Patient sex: M
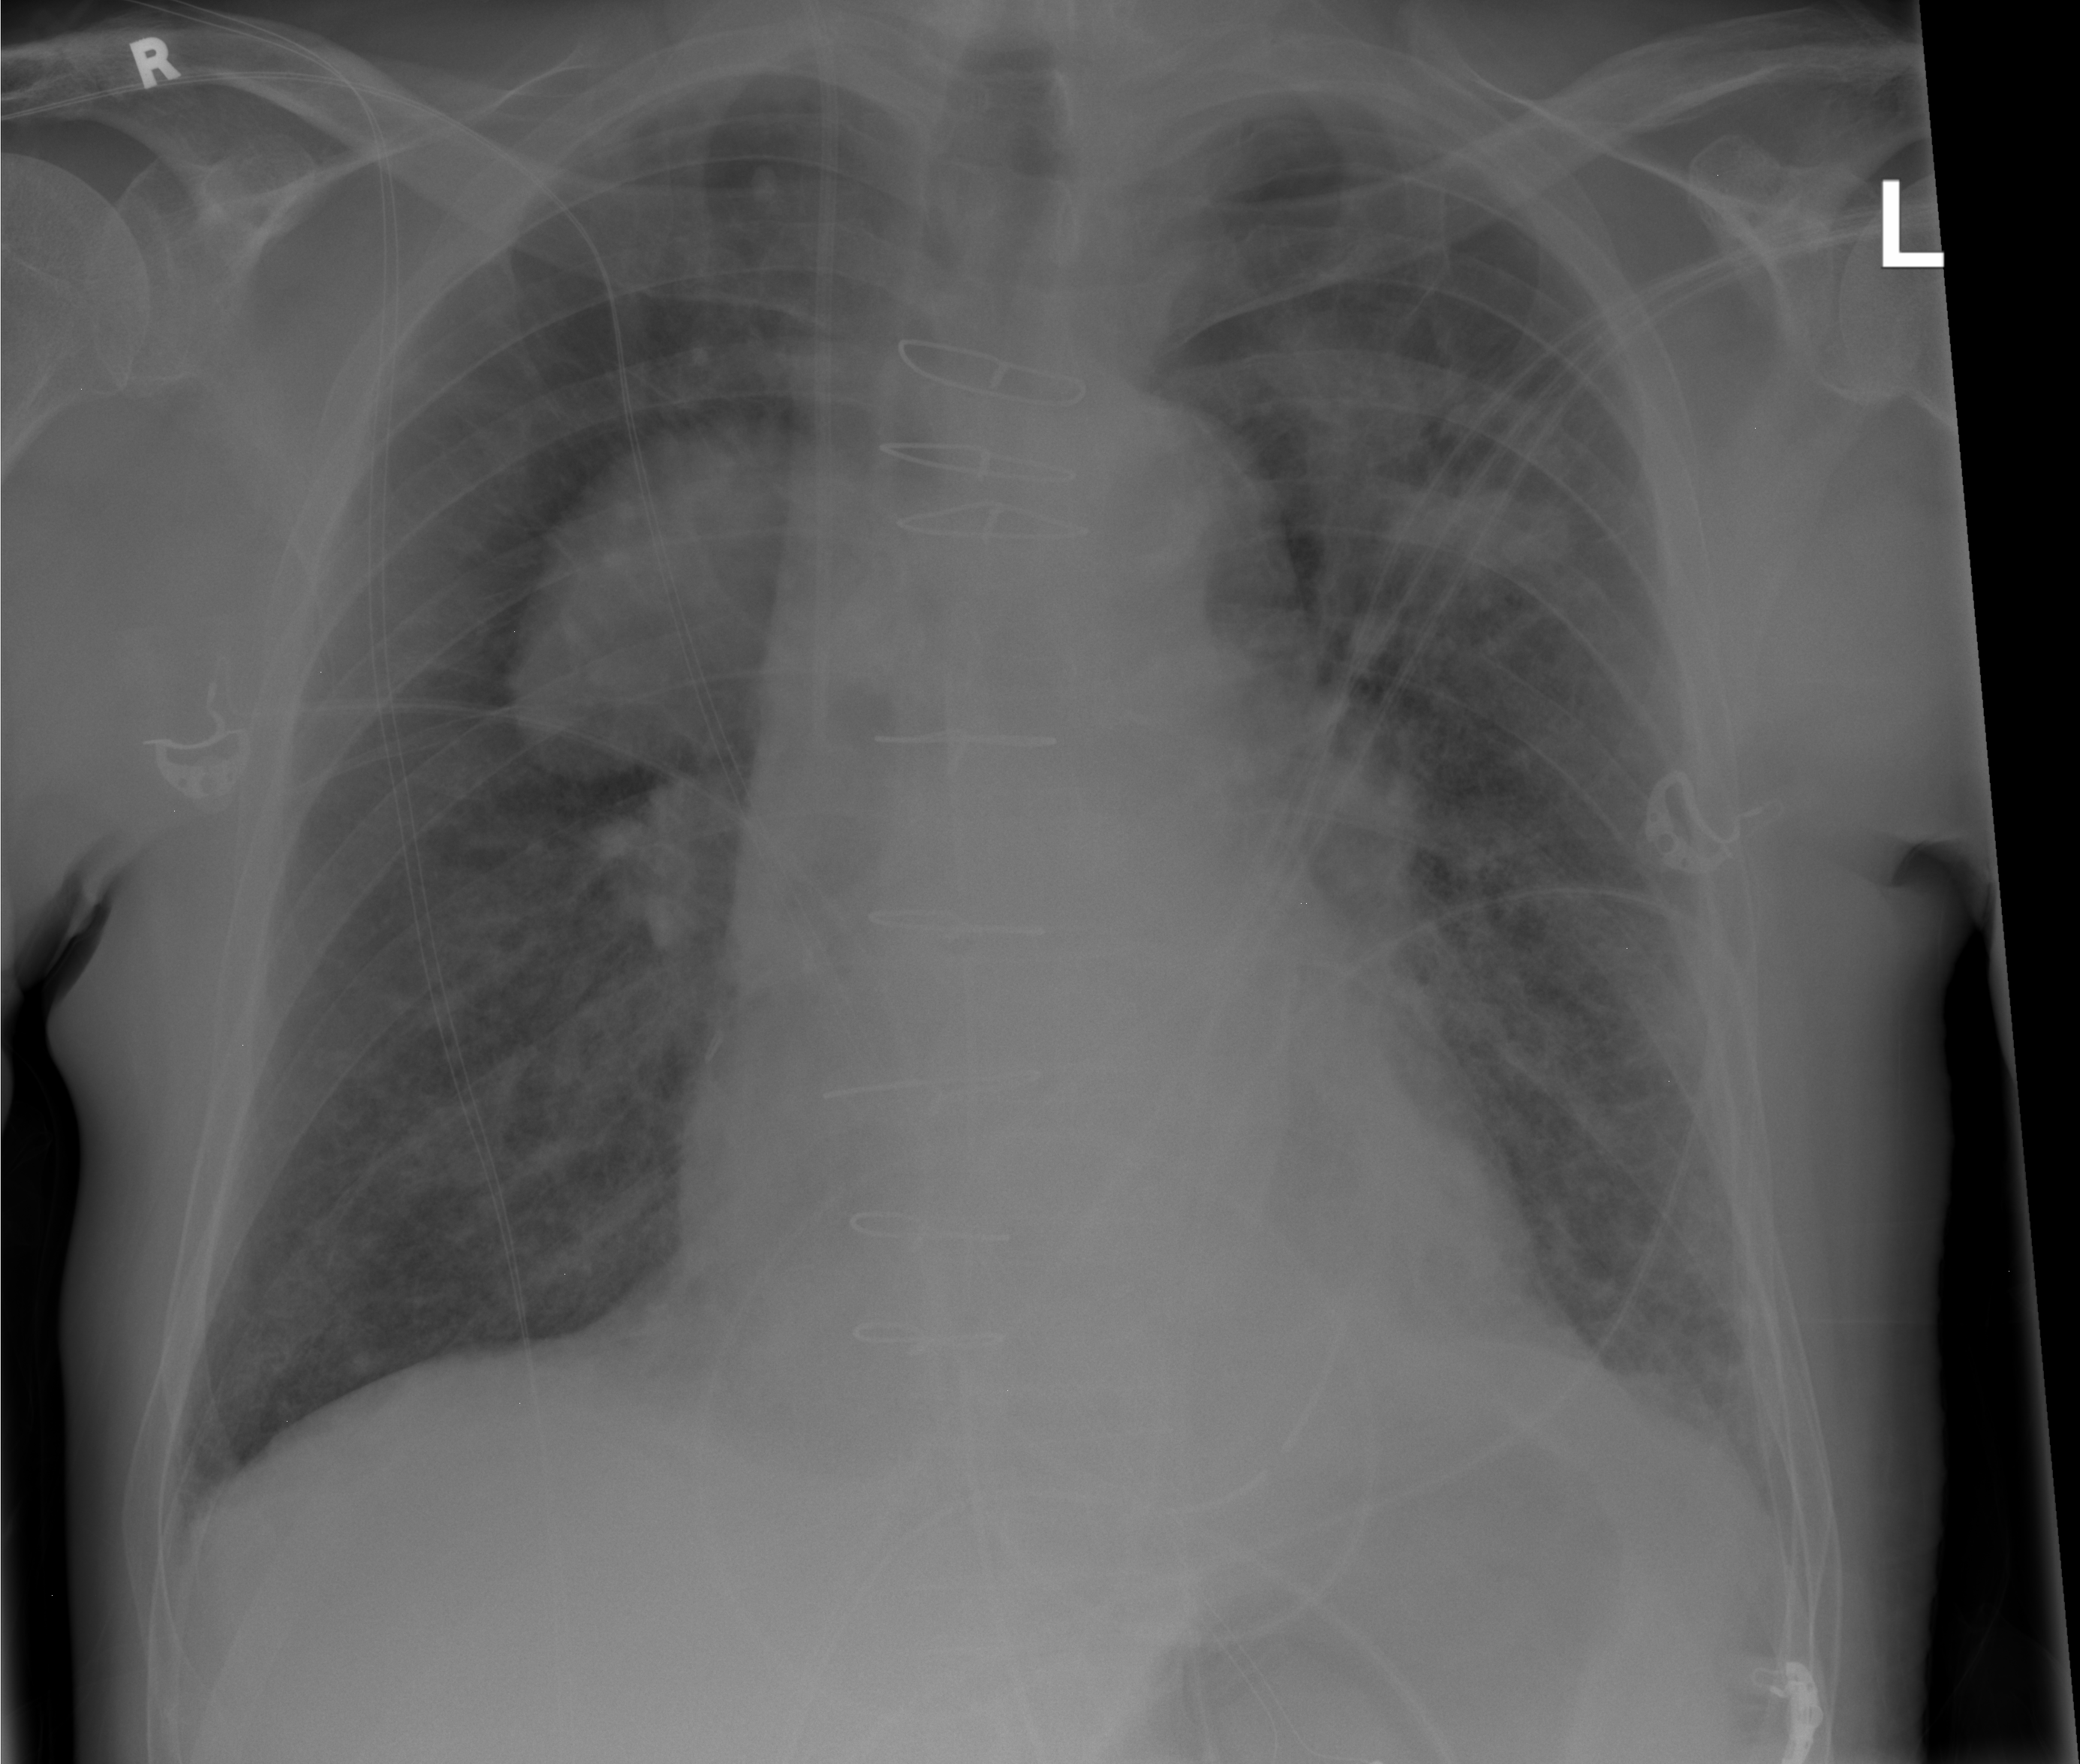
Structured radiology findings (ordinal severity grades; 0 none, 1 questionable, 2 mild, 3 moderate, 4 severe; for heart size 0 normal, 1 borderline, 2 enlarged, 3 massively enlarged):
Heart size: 0
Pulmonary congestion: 0
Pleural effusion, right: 0
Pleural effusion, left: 1
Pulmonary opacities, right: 0
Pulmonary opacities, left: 0
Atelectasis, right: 1
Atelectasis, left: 1